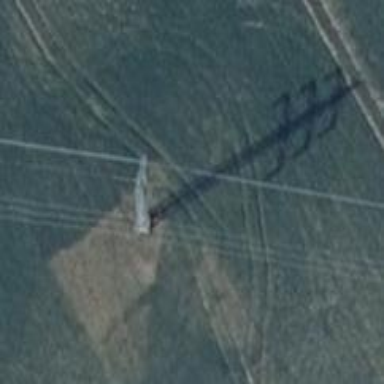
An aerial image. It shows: Power tower.